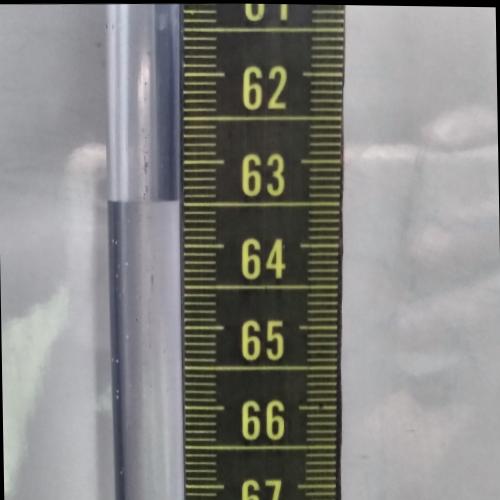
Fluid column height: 63.5 cm